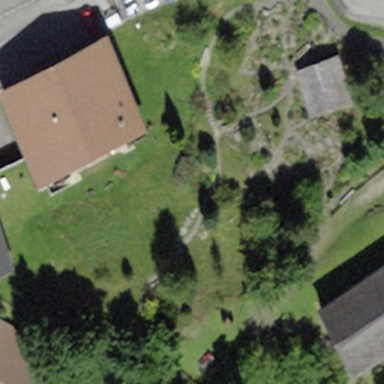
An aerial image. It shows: Garden that is leisure land.